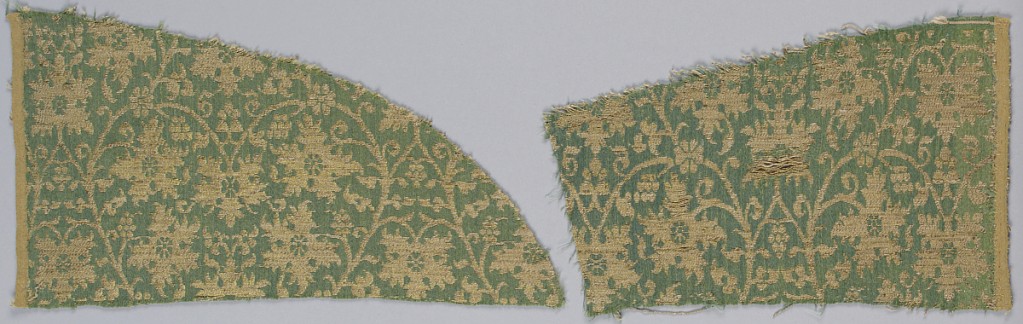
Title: Fragments
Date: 14th century
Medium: silk, metallic Technique: 5 harness satin patterned by plain weave
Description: Grape vine and leaves in gold on green background